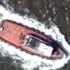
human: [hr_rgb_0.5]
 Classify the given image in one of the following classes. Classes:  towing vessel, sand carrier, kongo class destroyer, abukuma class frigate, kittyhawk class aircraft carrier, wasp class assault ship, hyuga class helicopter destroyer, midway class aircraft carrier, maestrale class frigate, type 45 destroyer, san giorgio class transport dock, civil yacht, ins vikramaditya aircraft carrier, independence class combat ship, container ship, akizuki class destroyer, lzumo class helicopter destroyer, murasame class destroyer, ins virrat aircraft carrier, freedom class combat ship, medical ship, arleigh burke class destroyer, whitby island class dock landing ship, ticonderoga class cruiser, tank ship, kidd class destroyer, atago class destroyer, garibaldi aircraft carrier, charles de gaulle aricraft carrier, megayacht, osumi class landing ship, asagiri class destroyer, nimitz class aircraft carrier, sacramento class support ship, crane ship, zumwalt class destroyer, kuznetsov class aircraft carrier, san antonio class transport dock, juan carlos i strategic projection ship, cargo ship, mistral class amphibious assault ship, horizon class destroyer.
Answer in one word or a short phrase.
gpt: Towing vessel